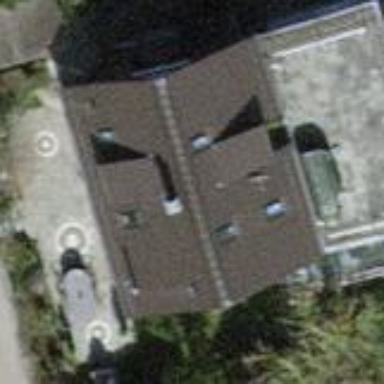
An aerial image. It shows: Detached building.